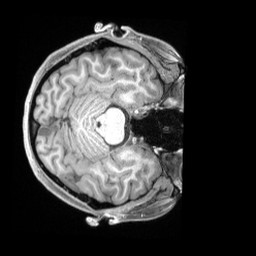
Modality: T1w
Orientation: axial
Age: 24
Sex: female
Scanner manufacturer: siemens
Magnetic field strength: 3 T
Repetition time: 2.4 s
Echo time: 0.00226 s